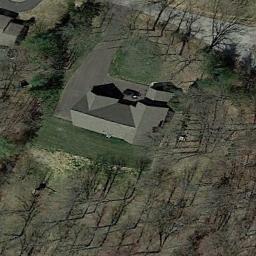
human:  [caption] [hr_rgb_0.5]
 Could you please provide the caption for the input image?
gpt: There are many trees beside the sparse residential .

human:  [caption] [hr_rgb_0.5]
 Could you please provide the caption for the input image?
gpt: In a sparse residential area there is a house and many withered trees surrounded by open spaces .

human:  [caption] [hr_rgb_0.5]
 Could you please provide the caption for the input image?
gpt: A path leads to this house with black roof .

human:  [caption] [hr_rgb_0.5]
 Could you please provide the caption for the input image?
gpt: The sparse residential is on the grass next to some trees and bare land .

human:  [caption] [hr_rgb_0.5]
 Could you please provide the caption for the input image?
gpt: A sparse residential area with many withered trees and a gray building .